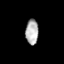
Tissue: skin
Cell type: Fibroblasts
Senescence score: 0.7298
Nuclear area (px): 312
Mean DAPI intensity: 178.362